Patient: sex M, age 73
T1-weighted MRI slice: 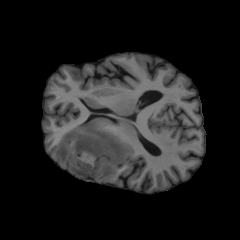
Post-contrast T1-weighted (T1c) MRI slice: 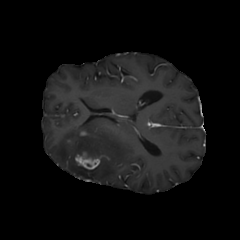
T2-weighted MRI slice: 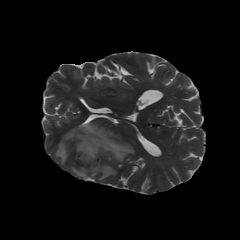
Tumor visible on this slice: yes
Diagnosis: Glioblastoma, IDH-wildtype
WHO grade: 4